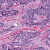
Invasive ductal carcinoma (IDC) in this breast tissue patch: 1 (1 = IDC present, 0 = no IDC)